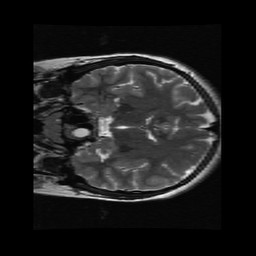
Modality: T2w
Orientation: coronal
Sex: female
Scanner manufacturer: ge
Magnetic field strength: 3 T
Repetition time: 5 s
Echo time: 0.1022 s